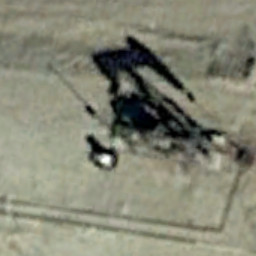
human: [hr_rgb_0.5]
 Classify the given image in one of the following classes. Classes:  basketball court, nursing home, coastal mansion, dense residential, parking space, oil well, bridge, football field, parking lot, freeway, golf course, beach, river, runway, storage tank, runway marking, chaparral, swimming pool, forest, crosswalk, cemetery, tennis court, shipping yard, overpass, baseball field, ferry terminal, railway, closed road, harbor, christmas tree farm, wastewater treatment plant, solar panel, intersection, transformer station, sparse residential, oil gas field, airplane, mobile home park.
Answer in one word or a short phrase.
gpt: oil well